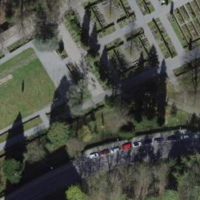
EUNIS habitat code: 53
Species observed at this site:
Primula veris
Lysimachia nemorum